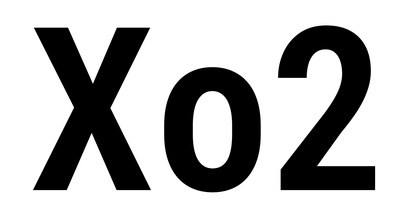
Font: Roboto_Condensed_SemiBold